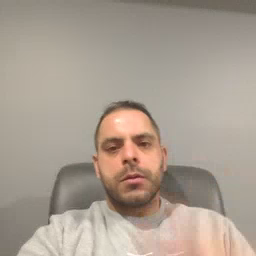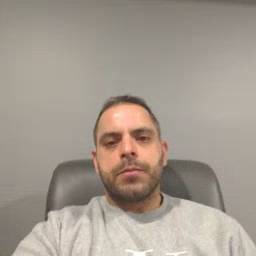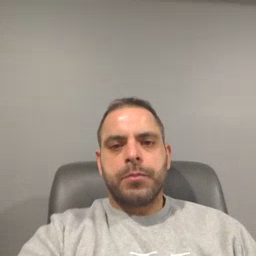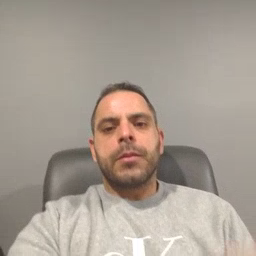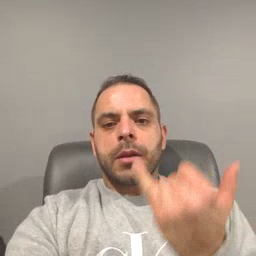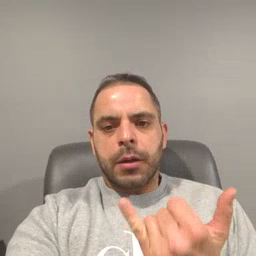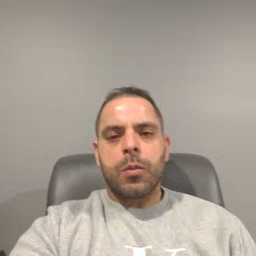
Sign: now